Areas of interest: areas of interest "Bank"
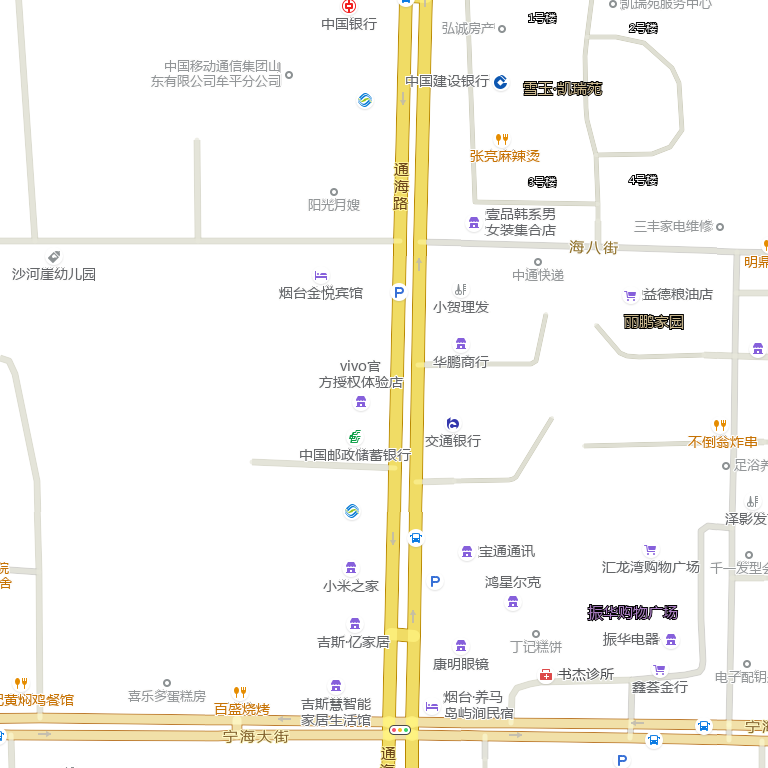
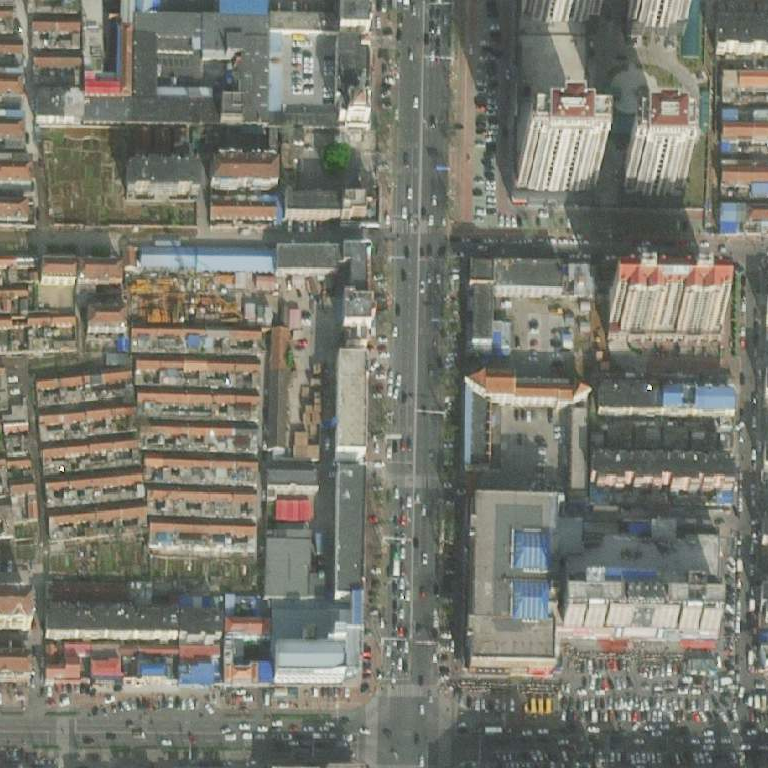